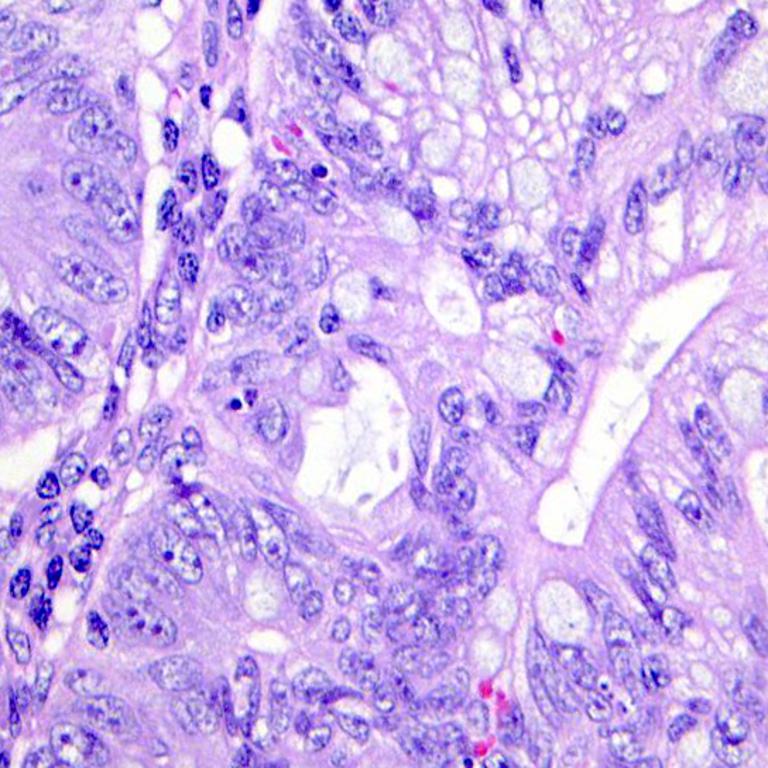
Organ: colon
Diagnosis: adenocarcinomas